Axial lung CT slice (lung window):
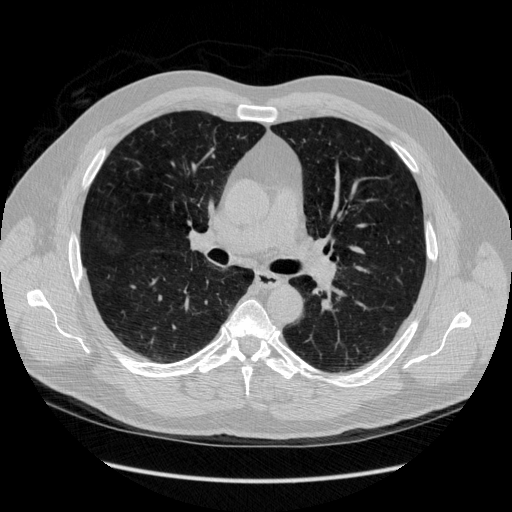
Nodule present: no